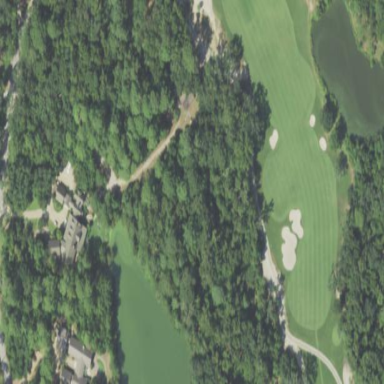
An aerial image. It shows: Rough area on grassy golf course.